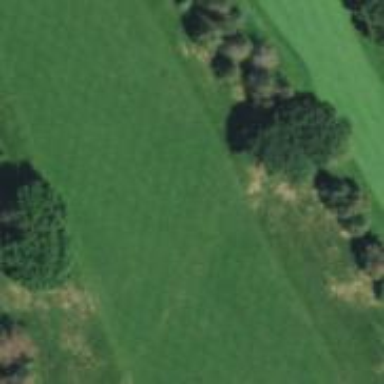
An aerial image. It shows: Practice golf area with grass landuse.